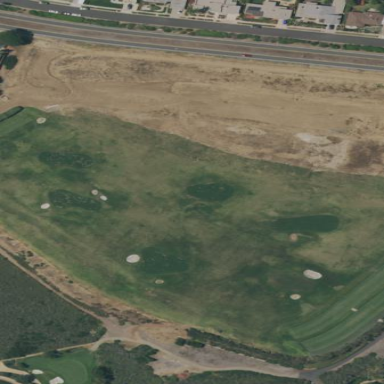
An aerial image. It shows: Grassy area used as driving range for golf.